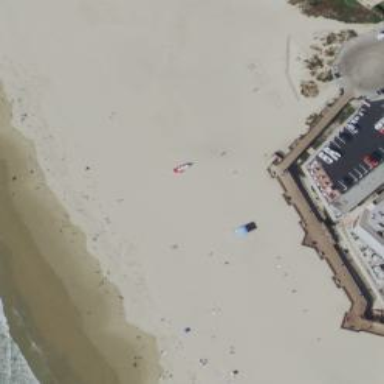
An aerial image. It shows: Emergency lifeguard tower.